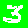
Digit: 3